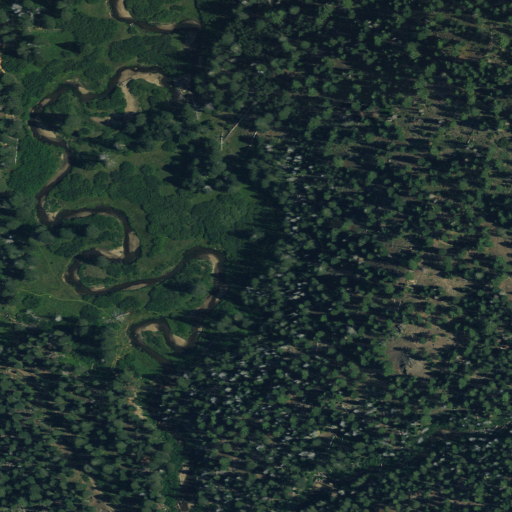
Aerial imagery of valley in California named Carpenter Valley containing evergreen forest, herbaceous wetlands, woody wetlands, open development, and low intensity development